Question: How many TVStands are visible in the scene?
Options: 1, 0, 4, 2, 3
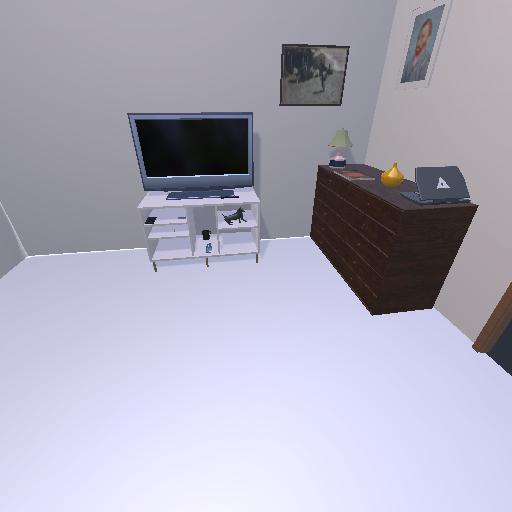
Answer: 1